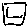
Label: square